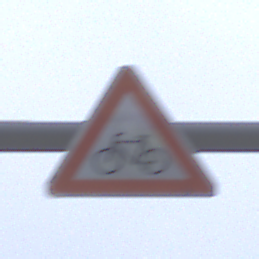
Verkehrszeichen: RadverkehrRechts
Umgebung: Outdoor, Suburban
Tageszeit: MorningAfternoon
Wetter: Overcast
Licht: Natural
Jahreszeit: NotSpecified
Kontrast: LowContrast